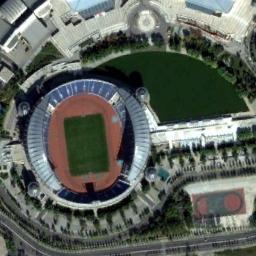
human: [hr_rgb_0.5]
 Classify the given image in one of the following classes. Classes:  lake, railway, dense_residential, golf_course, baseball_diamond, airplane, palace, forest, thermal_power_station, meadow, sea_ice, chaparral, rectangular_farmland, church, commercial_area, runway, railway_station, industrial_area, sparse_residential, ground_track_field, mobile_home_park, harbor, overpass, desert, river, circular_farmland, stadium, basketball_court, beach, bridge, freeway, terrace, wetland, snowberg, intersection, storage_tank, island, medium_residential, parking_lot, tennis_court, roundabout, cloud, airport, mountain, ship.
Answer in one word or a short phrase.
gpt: stadium